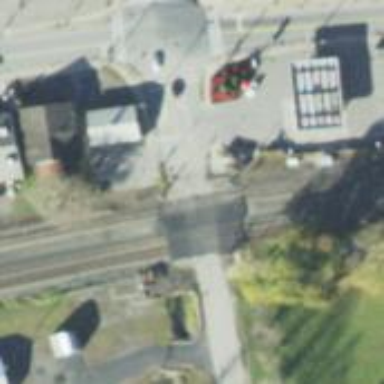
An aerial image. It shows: Crossing for the railway.